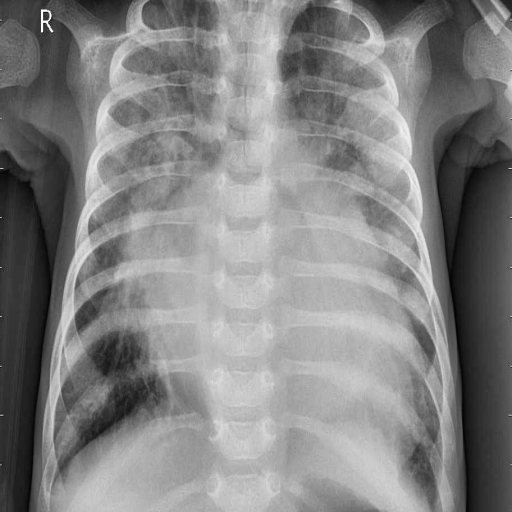
Finding: PNEUMONIA